Chest X-ray. View position: PA
Patient age: 64
Patient sex: F
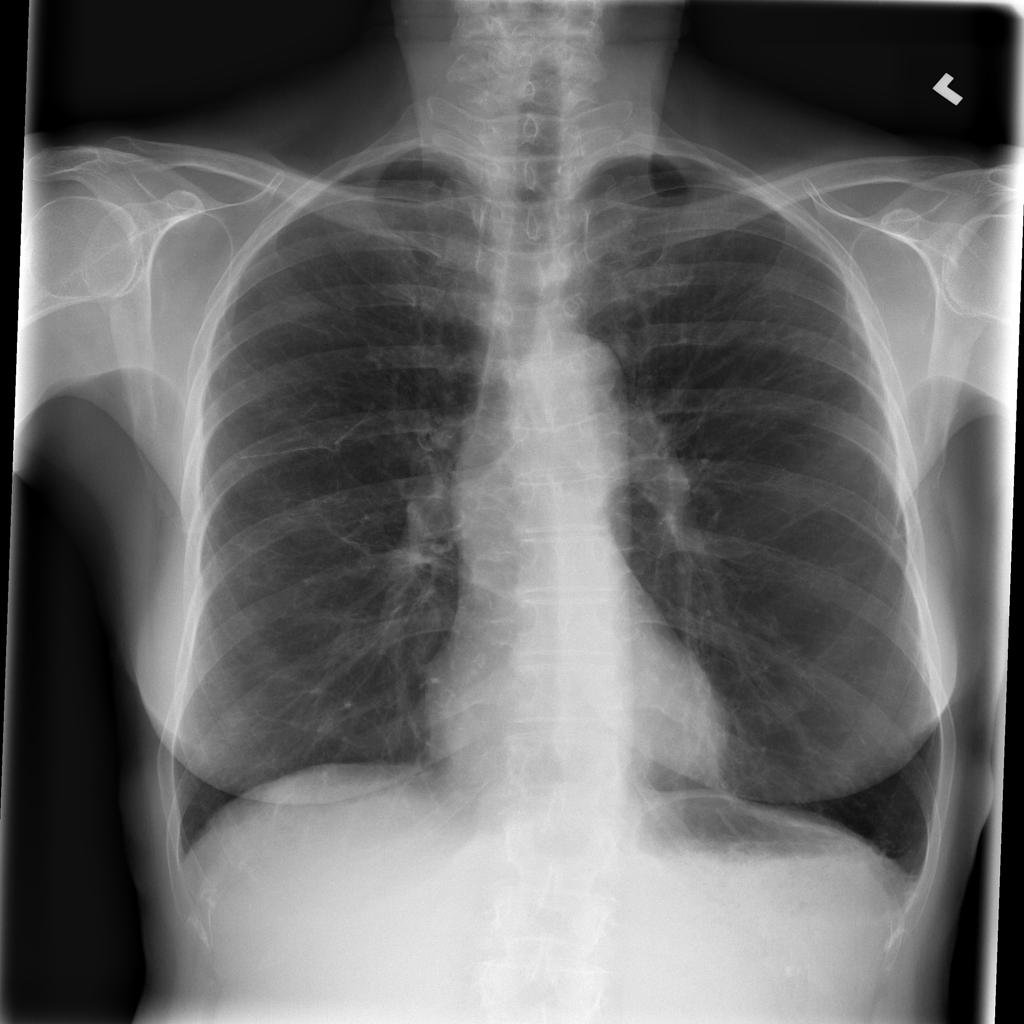
Finding: Pneumothorax